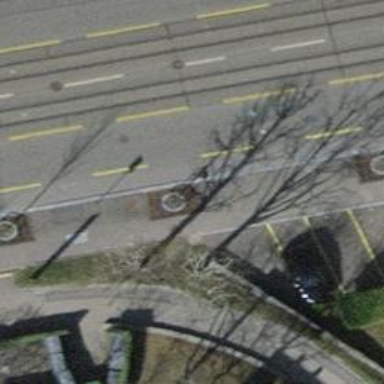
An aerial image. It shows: Avenue of trees.